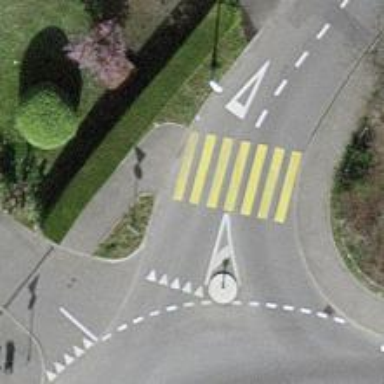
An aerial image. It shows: Marked zebra crossing on the road.